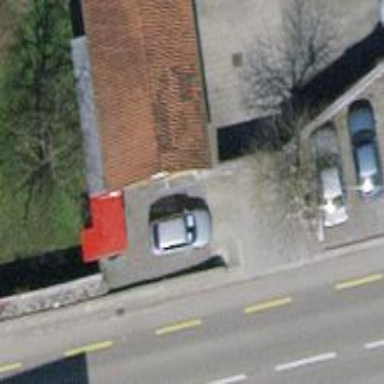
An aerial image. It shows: Garage.